Interaction volume radius: 10 \u00c5
Interaction volume height: 10 \u00c5
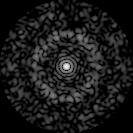
Disorder parameter: 0.8219